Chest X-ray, AP view. Patient: 40 years old, sex M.
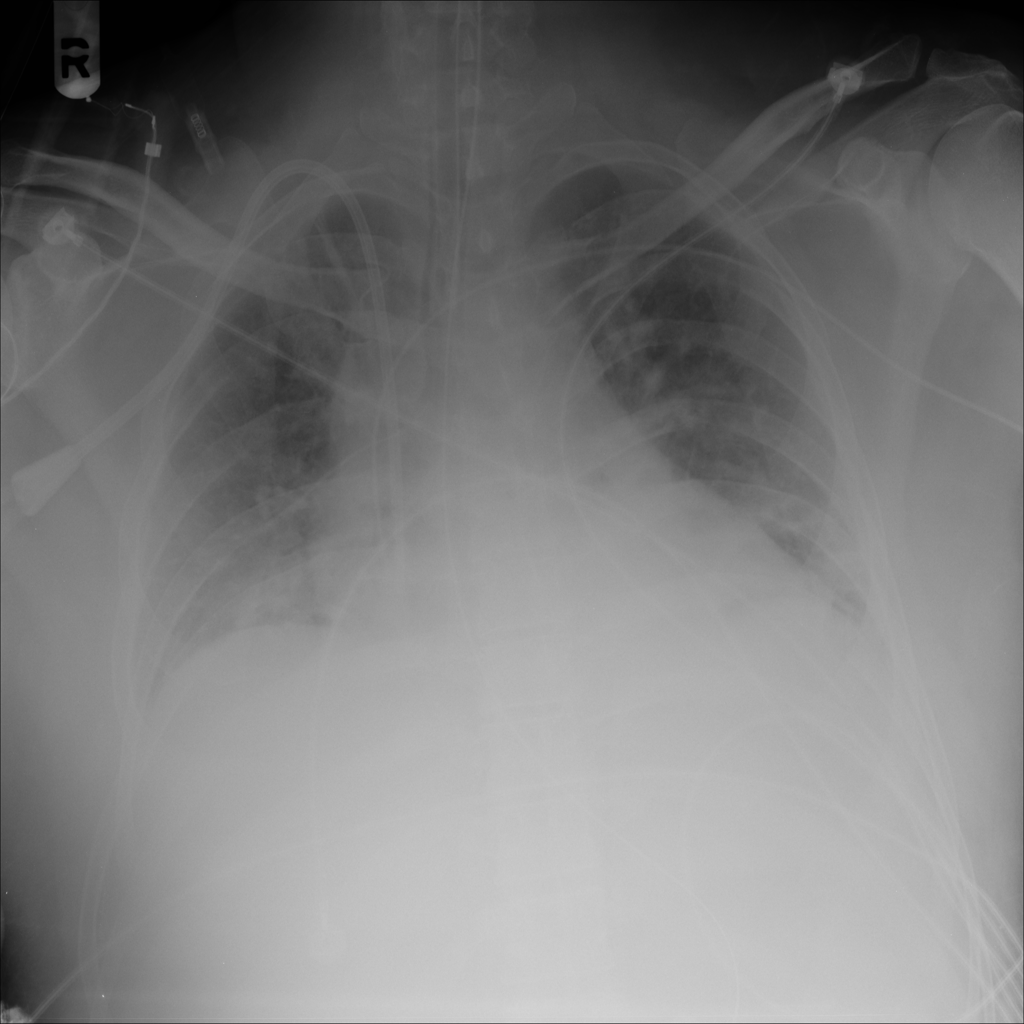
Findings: No Finding